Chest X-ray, PA view. Patient: 56 years old, sex F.
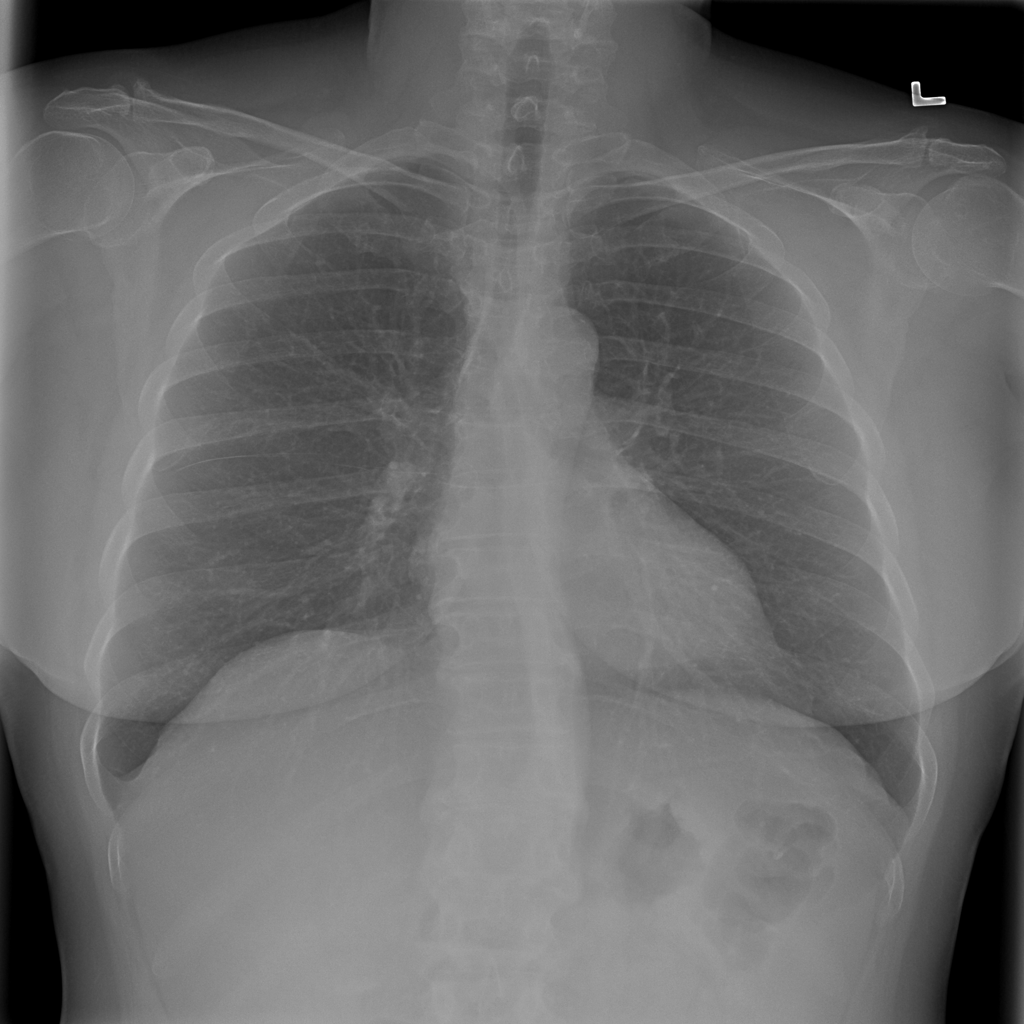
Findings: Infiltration